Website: crate-barrel
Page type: receipt
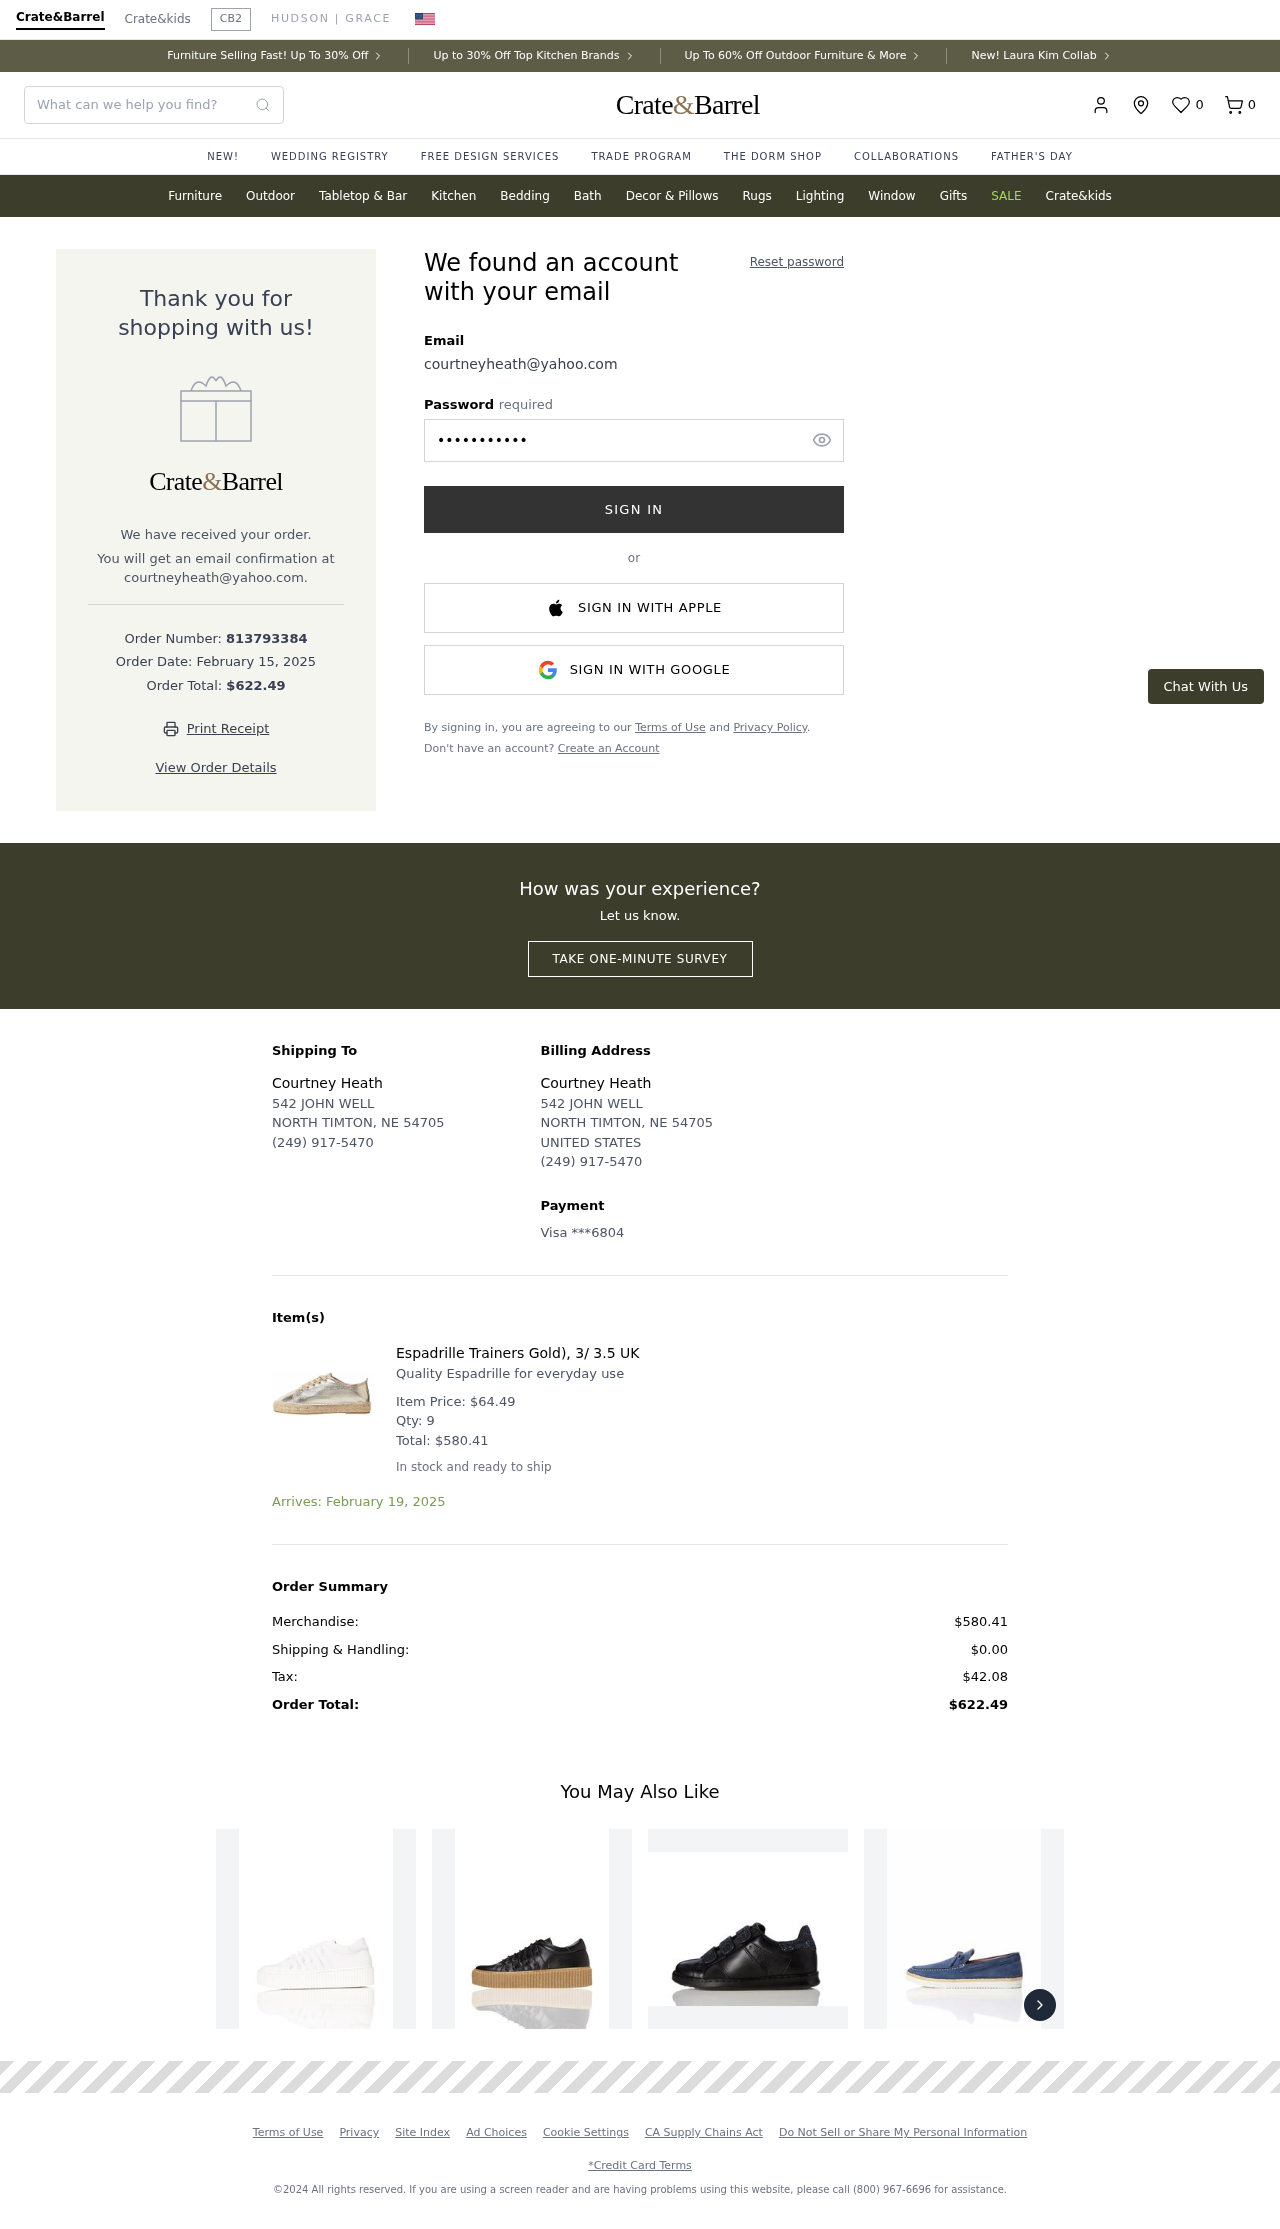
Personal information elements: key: PII_CARD_LAST4
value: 6804
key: PII_CARD_TYPE
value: Visa
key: PII_COUNTRY
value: UNITED STATES
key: PII_EMAIL
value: courtneyheath@yahoo.com
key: PII_FULLNAME
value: Courtney Heath
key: PII_STREET
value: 542 JOHN WELL
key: PII_EMAIL2
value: courtneyheath@yahoo.com
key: PII_CITY_STATE_ZIP
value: NORTH TIMTON, NE 54705
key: PII_PHONE
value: (249) 917-5470
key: PII_FULLNAME2
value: Courtney Heath
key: PII_STREET2
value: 542 JOHN WELL
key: PII_PHONE_SUFFIX
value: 5470
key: PII_POSTCODE
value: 54705
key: PII_STATE_ABBR
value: NE
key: PII_PHONE_LINE
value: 5470
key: PII_POSTCODE_FULL
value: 54705
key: PII_PHONE_LINE_NUMERIC
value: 5470
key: PII_PHONE_SUFFIX_NUMERIC
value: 5470
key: PII_POSTCODE_NUMERIC
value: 54705
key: PII_PHONE_LAST4
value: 5470
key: PII_PHONE2
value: (249) 917-5470
Product elements: key: PRODUCT1_DESC
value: Quality Espadrille for everyday use
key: PRODUCT1_NAME
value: Espadrille Trainers Gold), 3/ 3.5 UK
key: PRODUCT1_PRICE
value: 64.49
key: PRODUCT1_QUANTITY
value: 9
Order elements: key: ORDER_NUM_ITEMS
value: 0
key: ORDER_ID
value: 813793384
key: ORDER_DATE
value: February 15, 2025
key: ORDER_TOTAL
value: $622.49
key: ORDER_ITEM_TOTAL
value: $580.41
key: ORDER_DELIVERY_DATE
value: Arrives: February 19, 2025
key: ORDER_SUBTOTAL
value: $580.41
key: ORDER_SHIPPING_COST
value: $0.00
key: ORDER_TAX
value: $42.08
Search elements: key: HEADER_SEARCH
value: What can we help you find?
Other elements: key: FAVORITES_COUNT
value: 0